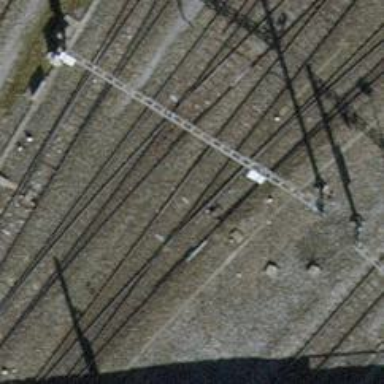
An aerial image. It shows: Rail yard with electrified rails and single track.